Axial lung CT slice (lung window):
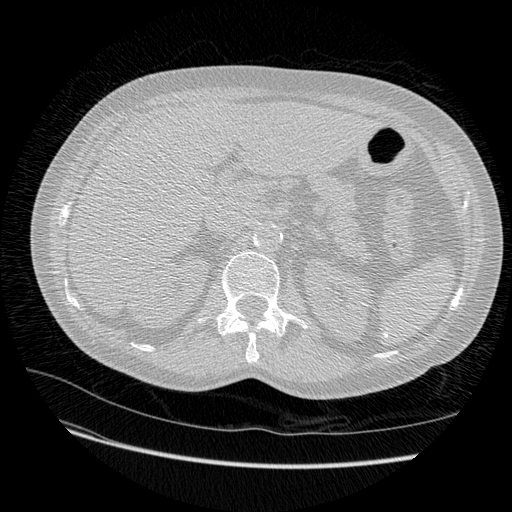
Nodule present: no